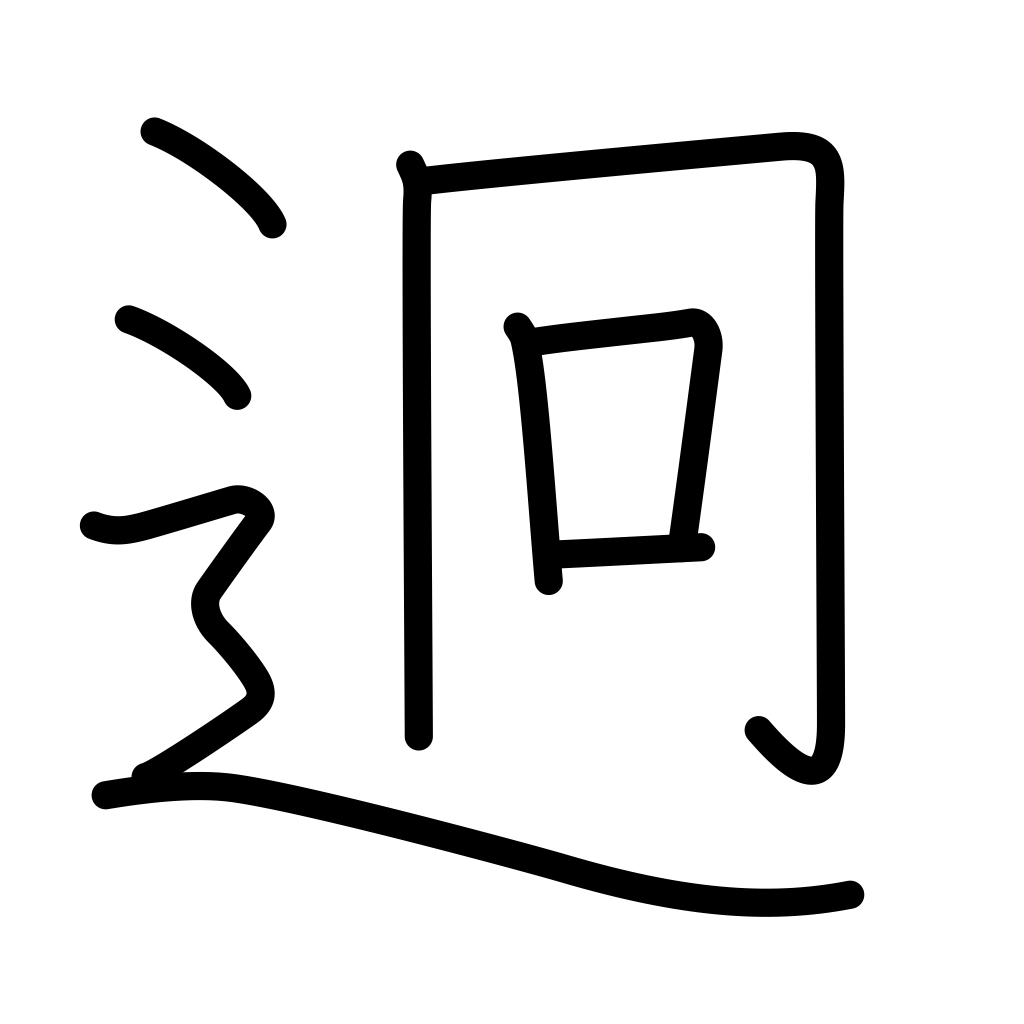
Meaning: far, distant